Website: walmart
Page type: account-selection
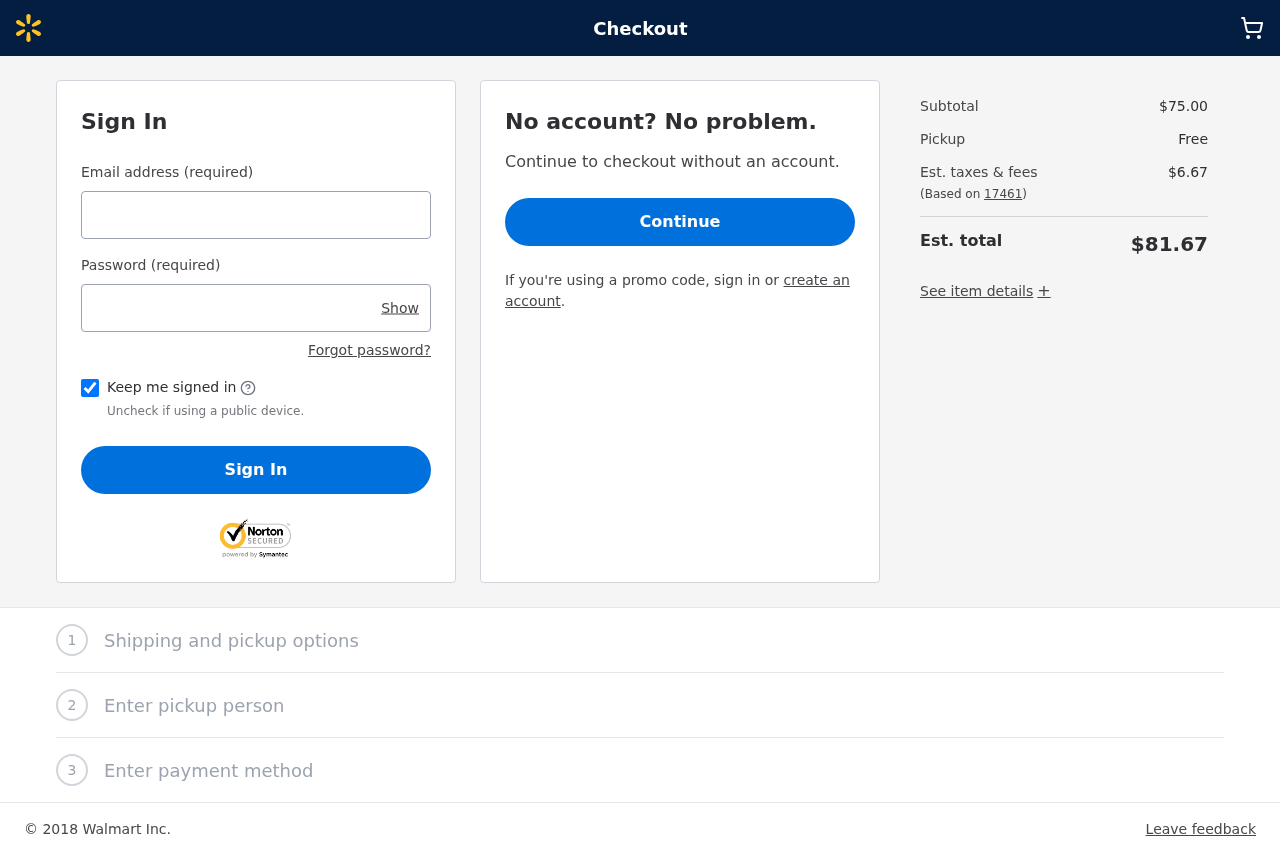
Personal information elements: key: PII_LOGIN_USERNAME
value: leahrichardson9
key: PII_POSTCODE
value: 17461
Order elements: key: ORDER_SUBTOTAL
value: $75.00
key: ORDER_TAX
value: $6.67
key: ORDER_TOTAL
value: $81.67